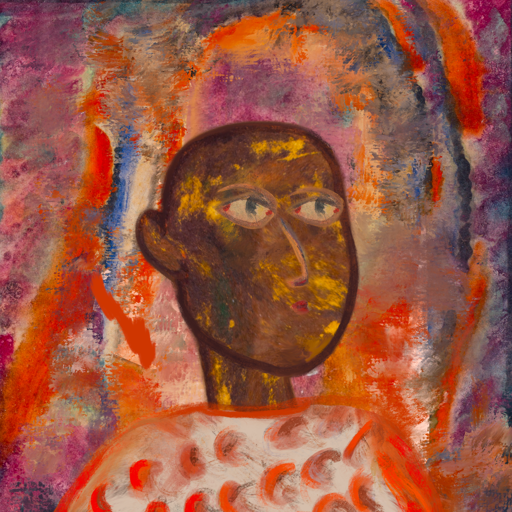
Background: Experience, Head And Neck Side: Comrade, Face Side: GypsyMother, Bust: Rupkatha, Hair Side: Blank, Head Accessory: Blank, Second Necklace: Blank, Necklace: Blank, Baby: Blank